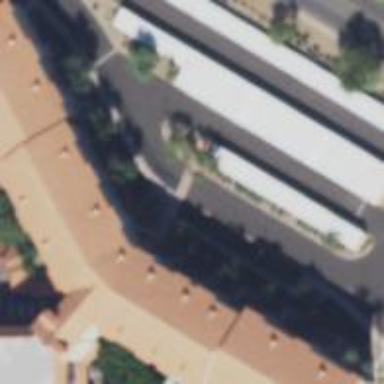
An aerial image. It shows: Carport building.